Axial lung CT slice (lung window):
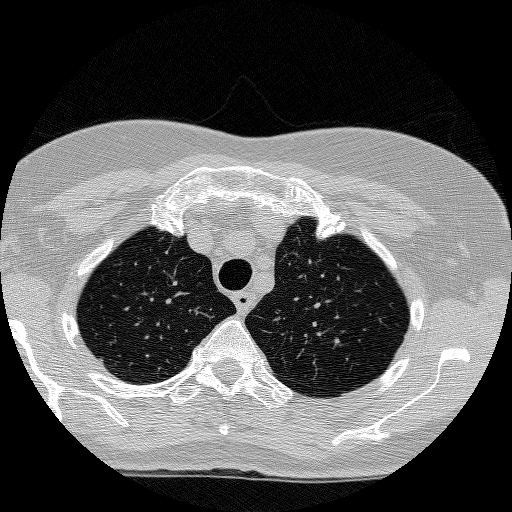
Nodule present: no